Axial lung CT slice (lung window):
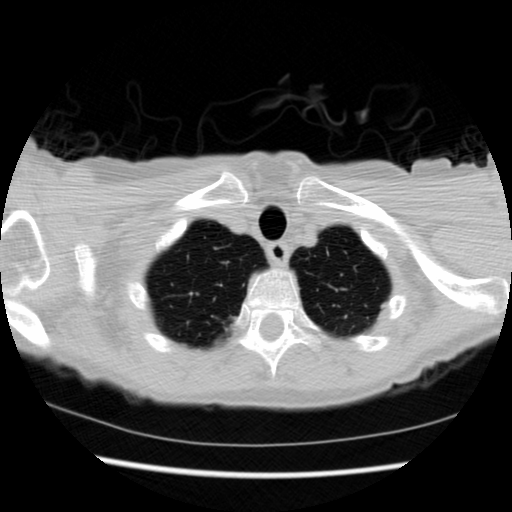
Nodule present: no